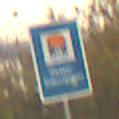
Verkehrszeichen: Wasserschutzgebiet
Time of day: SunriseSunset
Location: Outdoor (Nature)
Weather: PartlyCloudy
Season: NotSpecified
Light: Natural